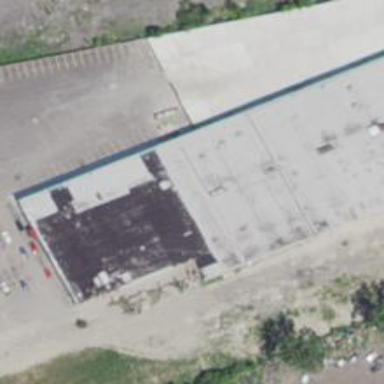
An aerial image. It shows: Retail building.